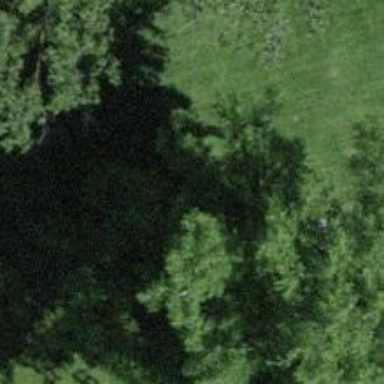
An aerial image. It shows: Deciduous broadleaved tree in park.